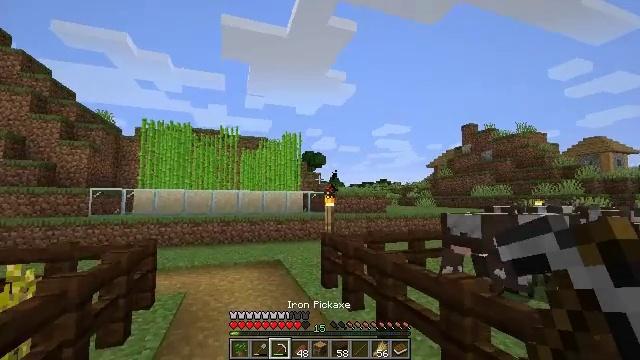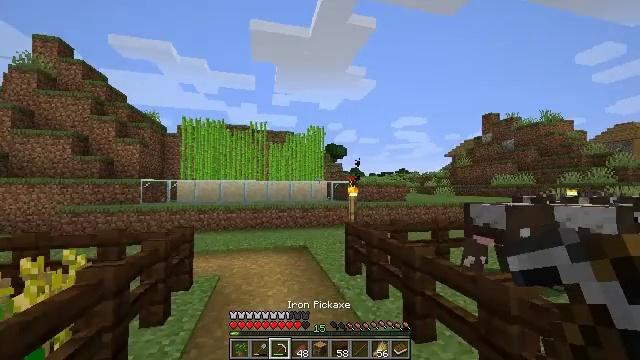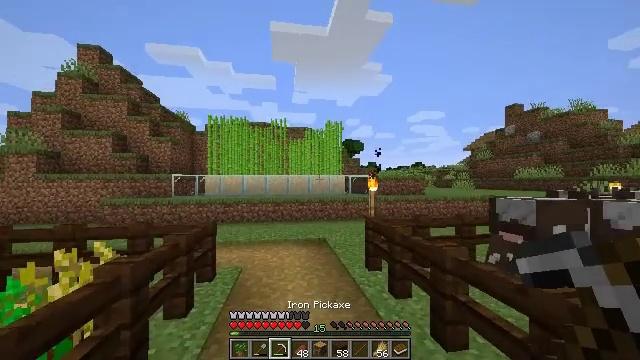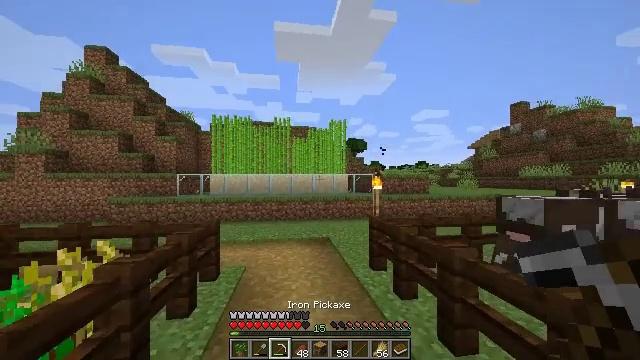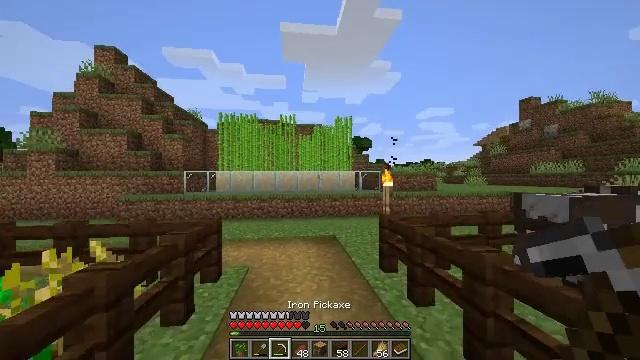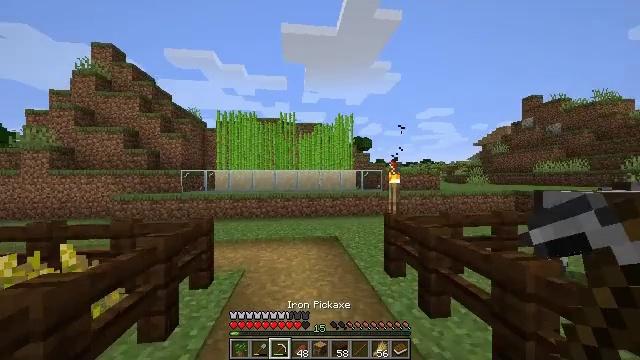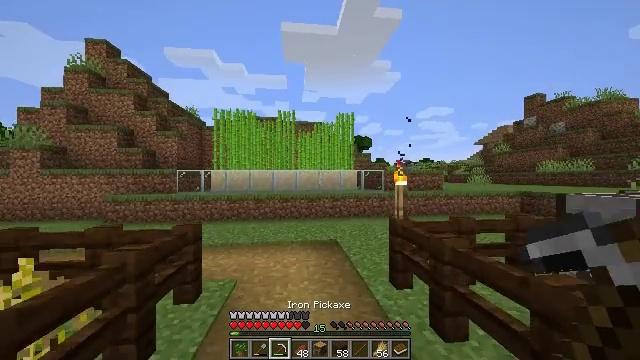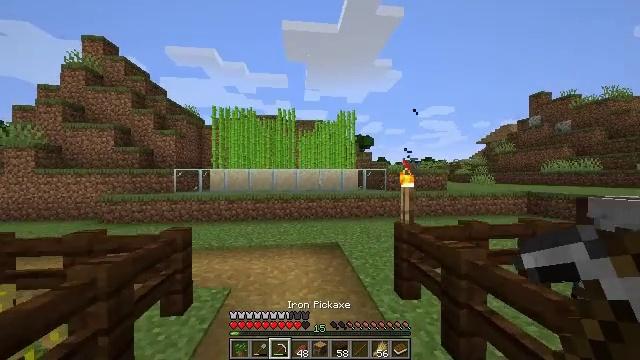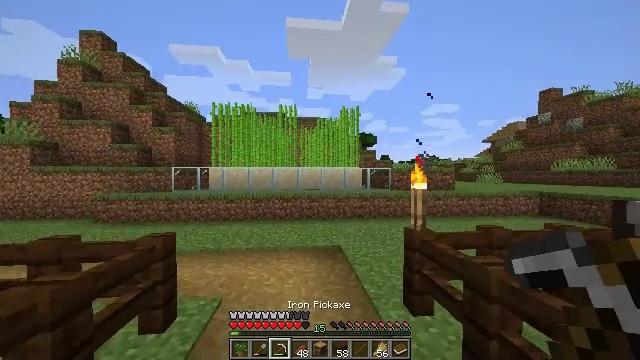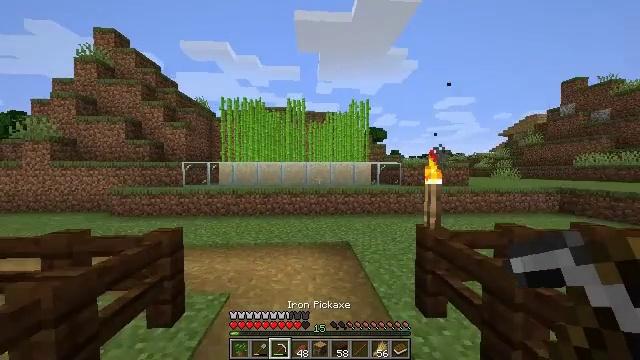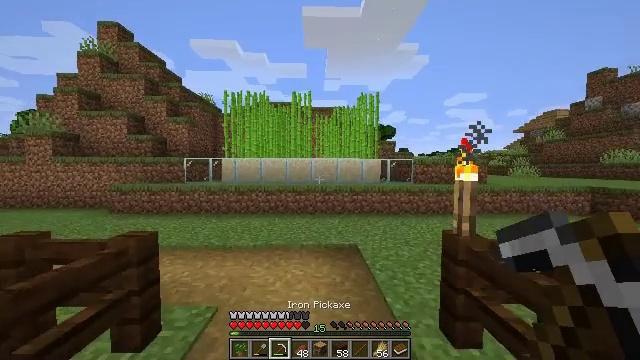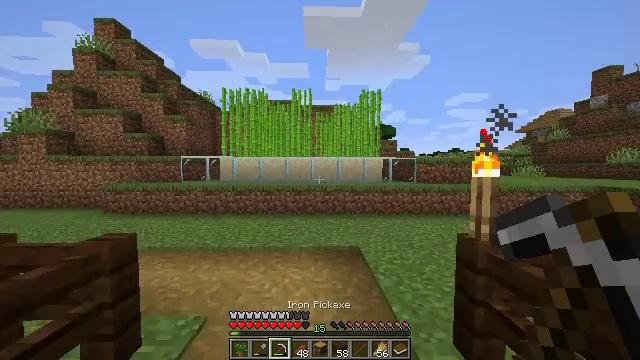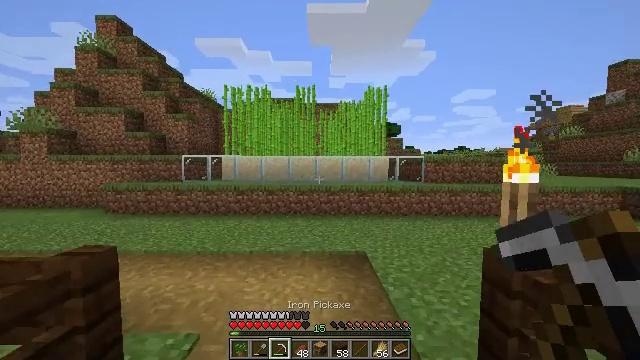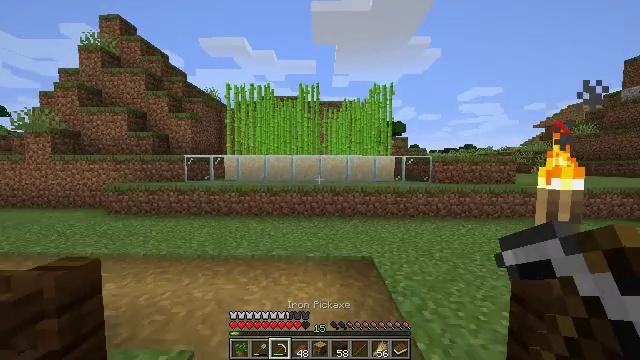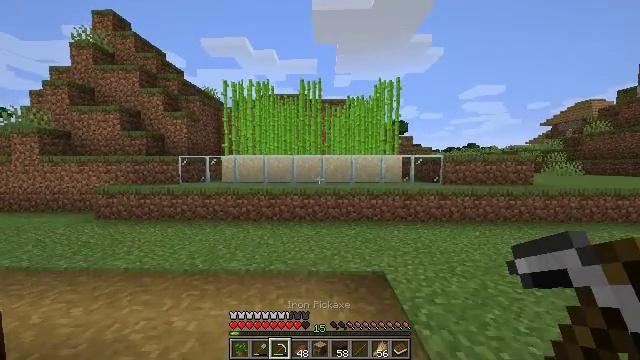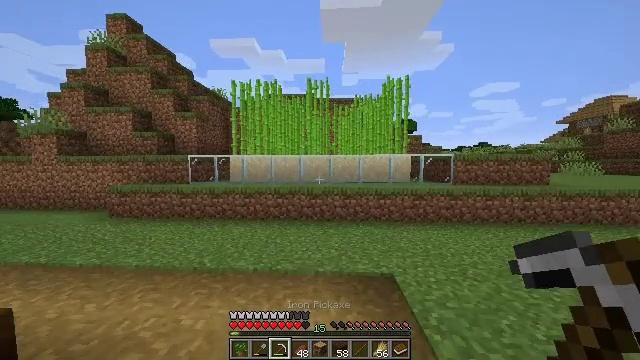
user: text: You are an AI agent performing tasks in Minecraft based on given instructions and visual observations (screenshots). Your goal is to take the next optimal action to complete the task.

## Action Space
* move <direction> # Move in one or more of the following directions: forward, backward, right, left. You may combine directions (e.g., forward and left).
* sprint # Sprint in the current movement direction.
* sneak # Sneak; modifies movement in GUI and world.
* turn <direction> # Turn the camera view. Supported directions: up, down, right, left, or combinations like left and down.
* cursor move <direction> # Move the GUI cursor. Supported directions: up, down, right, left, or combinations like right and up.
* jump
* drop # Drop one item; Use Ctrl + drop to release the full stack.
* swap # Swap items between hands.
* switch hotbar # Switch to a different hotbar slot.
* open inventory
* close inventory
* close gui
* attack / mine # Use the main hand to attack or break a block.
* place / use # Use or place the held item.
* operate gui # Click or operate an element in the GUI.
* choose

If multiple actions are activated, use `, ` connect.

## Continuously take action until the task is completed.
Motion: motion action
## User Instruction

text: Break the sugar cane.
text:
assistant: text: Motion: move forward, sprint, turn left and down
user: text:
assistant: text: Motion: move forward, sprint, turn left and down
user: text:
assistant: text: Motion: move forward, sprint
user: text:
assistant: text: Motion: move forward, sprint, turn left
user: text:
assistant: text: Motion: move forward, sprint
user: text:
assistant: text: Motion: move forward, sprint
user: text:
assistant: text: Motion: move forward
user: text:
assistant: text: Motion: move forward
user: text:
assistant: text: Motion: move forward, turn left and down
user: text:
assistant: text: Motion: move forward, turn left
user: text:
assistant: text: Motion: move forward
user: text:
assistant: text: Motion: move forward, turn left
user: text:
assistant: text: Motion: move forward, turn left
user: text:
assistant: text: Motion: move forward
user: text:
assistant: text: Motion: move forward, turn left
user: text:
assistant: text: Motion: move forward
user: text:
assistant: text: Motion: move forward
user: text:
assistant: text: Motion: move forward
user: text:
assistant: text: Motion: move forward
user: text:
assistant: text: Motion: move forward
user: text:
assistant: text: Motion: move forward
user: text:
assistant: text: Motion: move forward
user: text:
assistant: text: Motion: move forward
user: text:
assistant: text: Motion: move forward
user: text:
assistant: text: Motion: move forward
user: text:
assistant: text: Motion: move forward
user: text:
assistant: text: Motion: move forward
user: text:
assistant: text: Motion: move forward
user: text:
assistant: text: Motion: move forward
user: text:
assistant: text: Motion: move forward